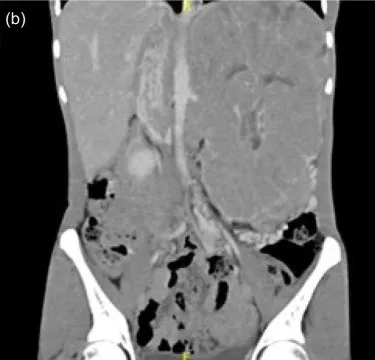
(b) CECT thorax and coronal abdomen section (Case 2) revealed that left renal mass lesion with enhancing tumor thrombus extending up to the supradiaphragmatic IVC.
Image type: radiology (ct)